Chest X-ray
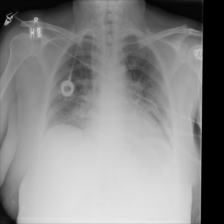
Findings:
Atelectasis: negative
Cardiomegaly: negative
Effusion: negative
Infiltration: negative
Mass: negative
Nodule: positive
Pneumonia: negative
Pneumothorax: positive
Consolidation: negative
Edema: negative
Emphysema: negative
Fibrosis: negative
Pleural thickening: negative
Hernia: negative